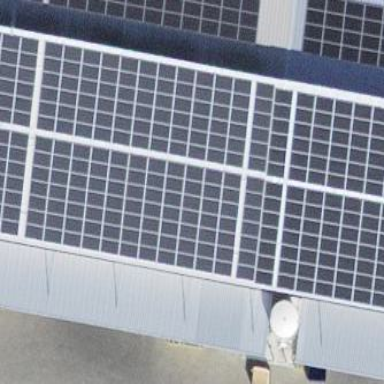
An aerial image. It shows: Solar power generator.